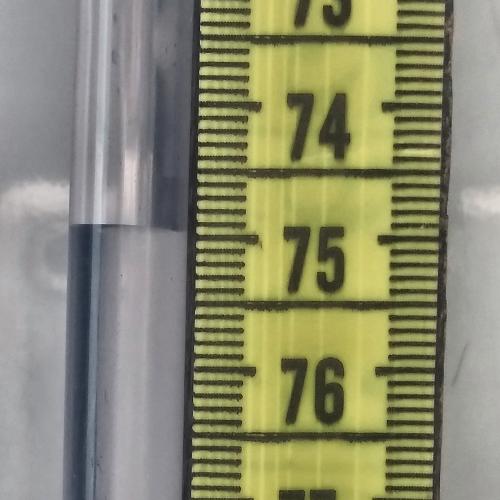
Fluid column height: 75.0 cm